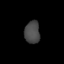
Tissue: lung
Cell type: Endothelial cells
Senescence score: 0.697
Nuclear area (px): 340
Mean DAPI intensity: 72.229